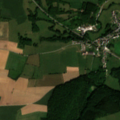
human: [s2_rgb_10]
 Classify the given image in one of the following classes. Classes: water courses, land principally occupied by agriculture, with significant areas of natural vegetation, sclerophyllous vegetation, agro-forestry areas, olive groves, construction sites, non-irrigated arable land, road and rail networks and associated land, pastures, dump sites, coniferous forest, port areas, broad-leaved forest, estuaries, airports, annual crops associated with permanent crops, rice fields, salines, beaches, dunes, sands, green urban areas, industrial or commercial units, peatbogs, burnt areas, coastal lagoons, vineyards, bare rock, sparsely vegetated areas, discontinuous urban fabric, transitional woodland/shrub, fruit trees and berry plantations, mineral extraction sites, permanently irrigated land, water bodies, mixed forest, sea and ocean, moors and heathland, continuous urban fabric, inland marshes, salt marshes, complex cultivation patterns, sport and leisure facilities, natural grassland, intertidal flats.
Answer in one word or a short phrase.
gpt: discontinuous urban fabric, non-irrigated arable land, pastures, broad-leaved forest